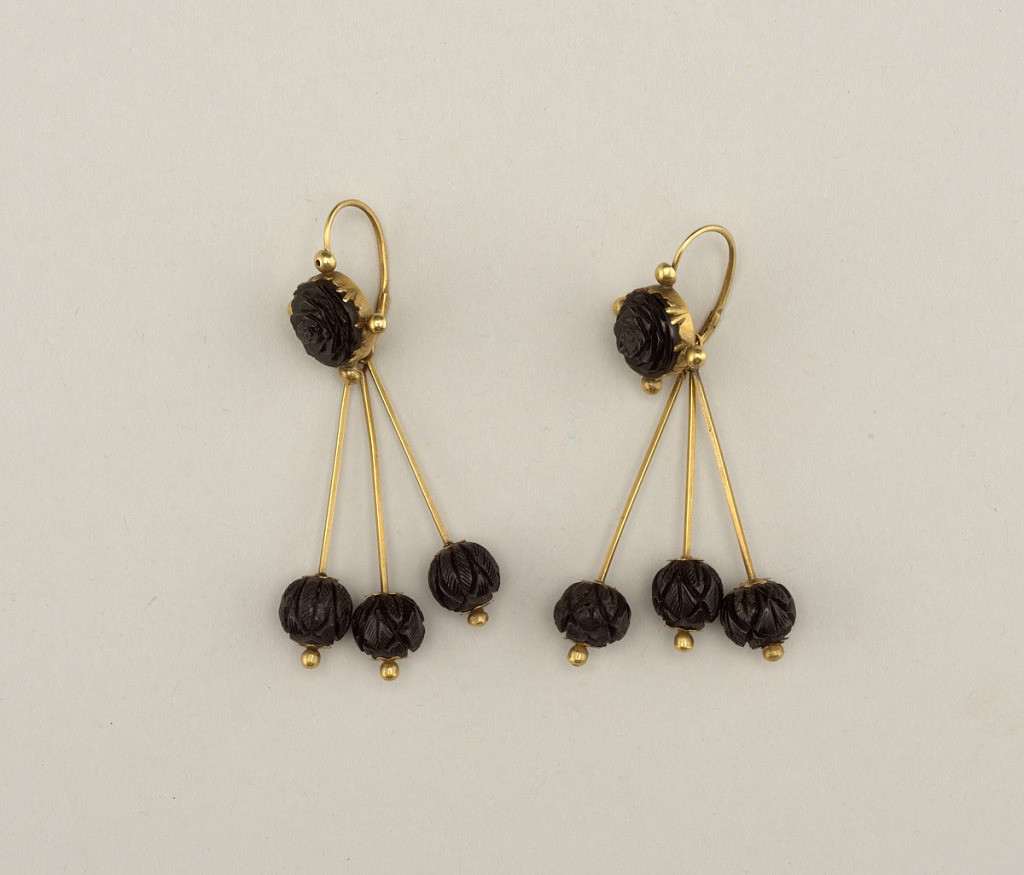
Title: Earring
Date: ca. 1840
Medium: Gold, bog wood
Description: A) and B) Gold ring with ornament of wood in a design of an open rose, set in gold; from the ring hang three bars of gold ornamented at the bottom with a wooden ball in the design of a rose bud.